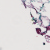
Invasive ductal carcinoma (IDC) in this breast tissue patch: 0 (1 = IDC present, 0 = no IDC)